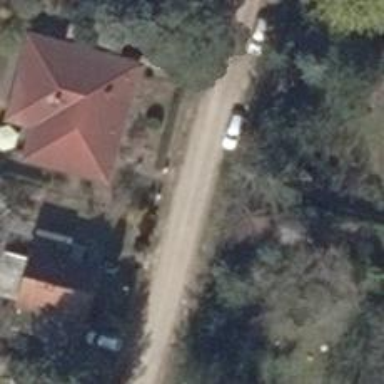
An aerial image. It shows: Driveway leading to service road.